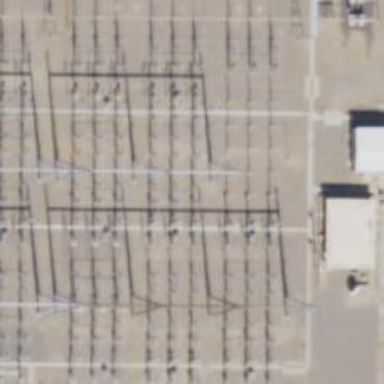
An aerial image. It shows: Switch used for power control.